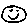
Label: smiley face